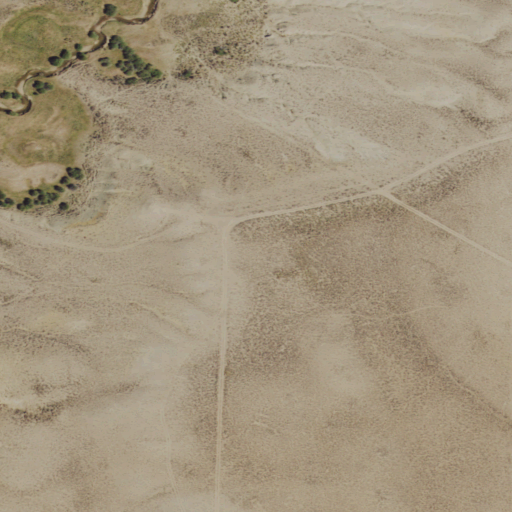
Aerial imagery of valley in Wyoming named Long Draw containing shrub, herbaceous wetlands, and woody wetlands